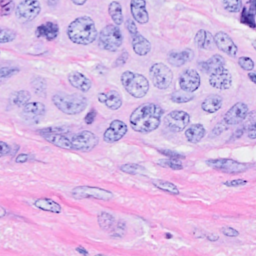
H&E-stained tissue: Breast